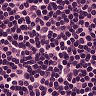
Metastatic tissue present: no